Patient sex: F
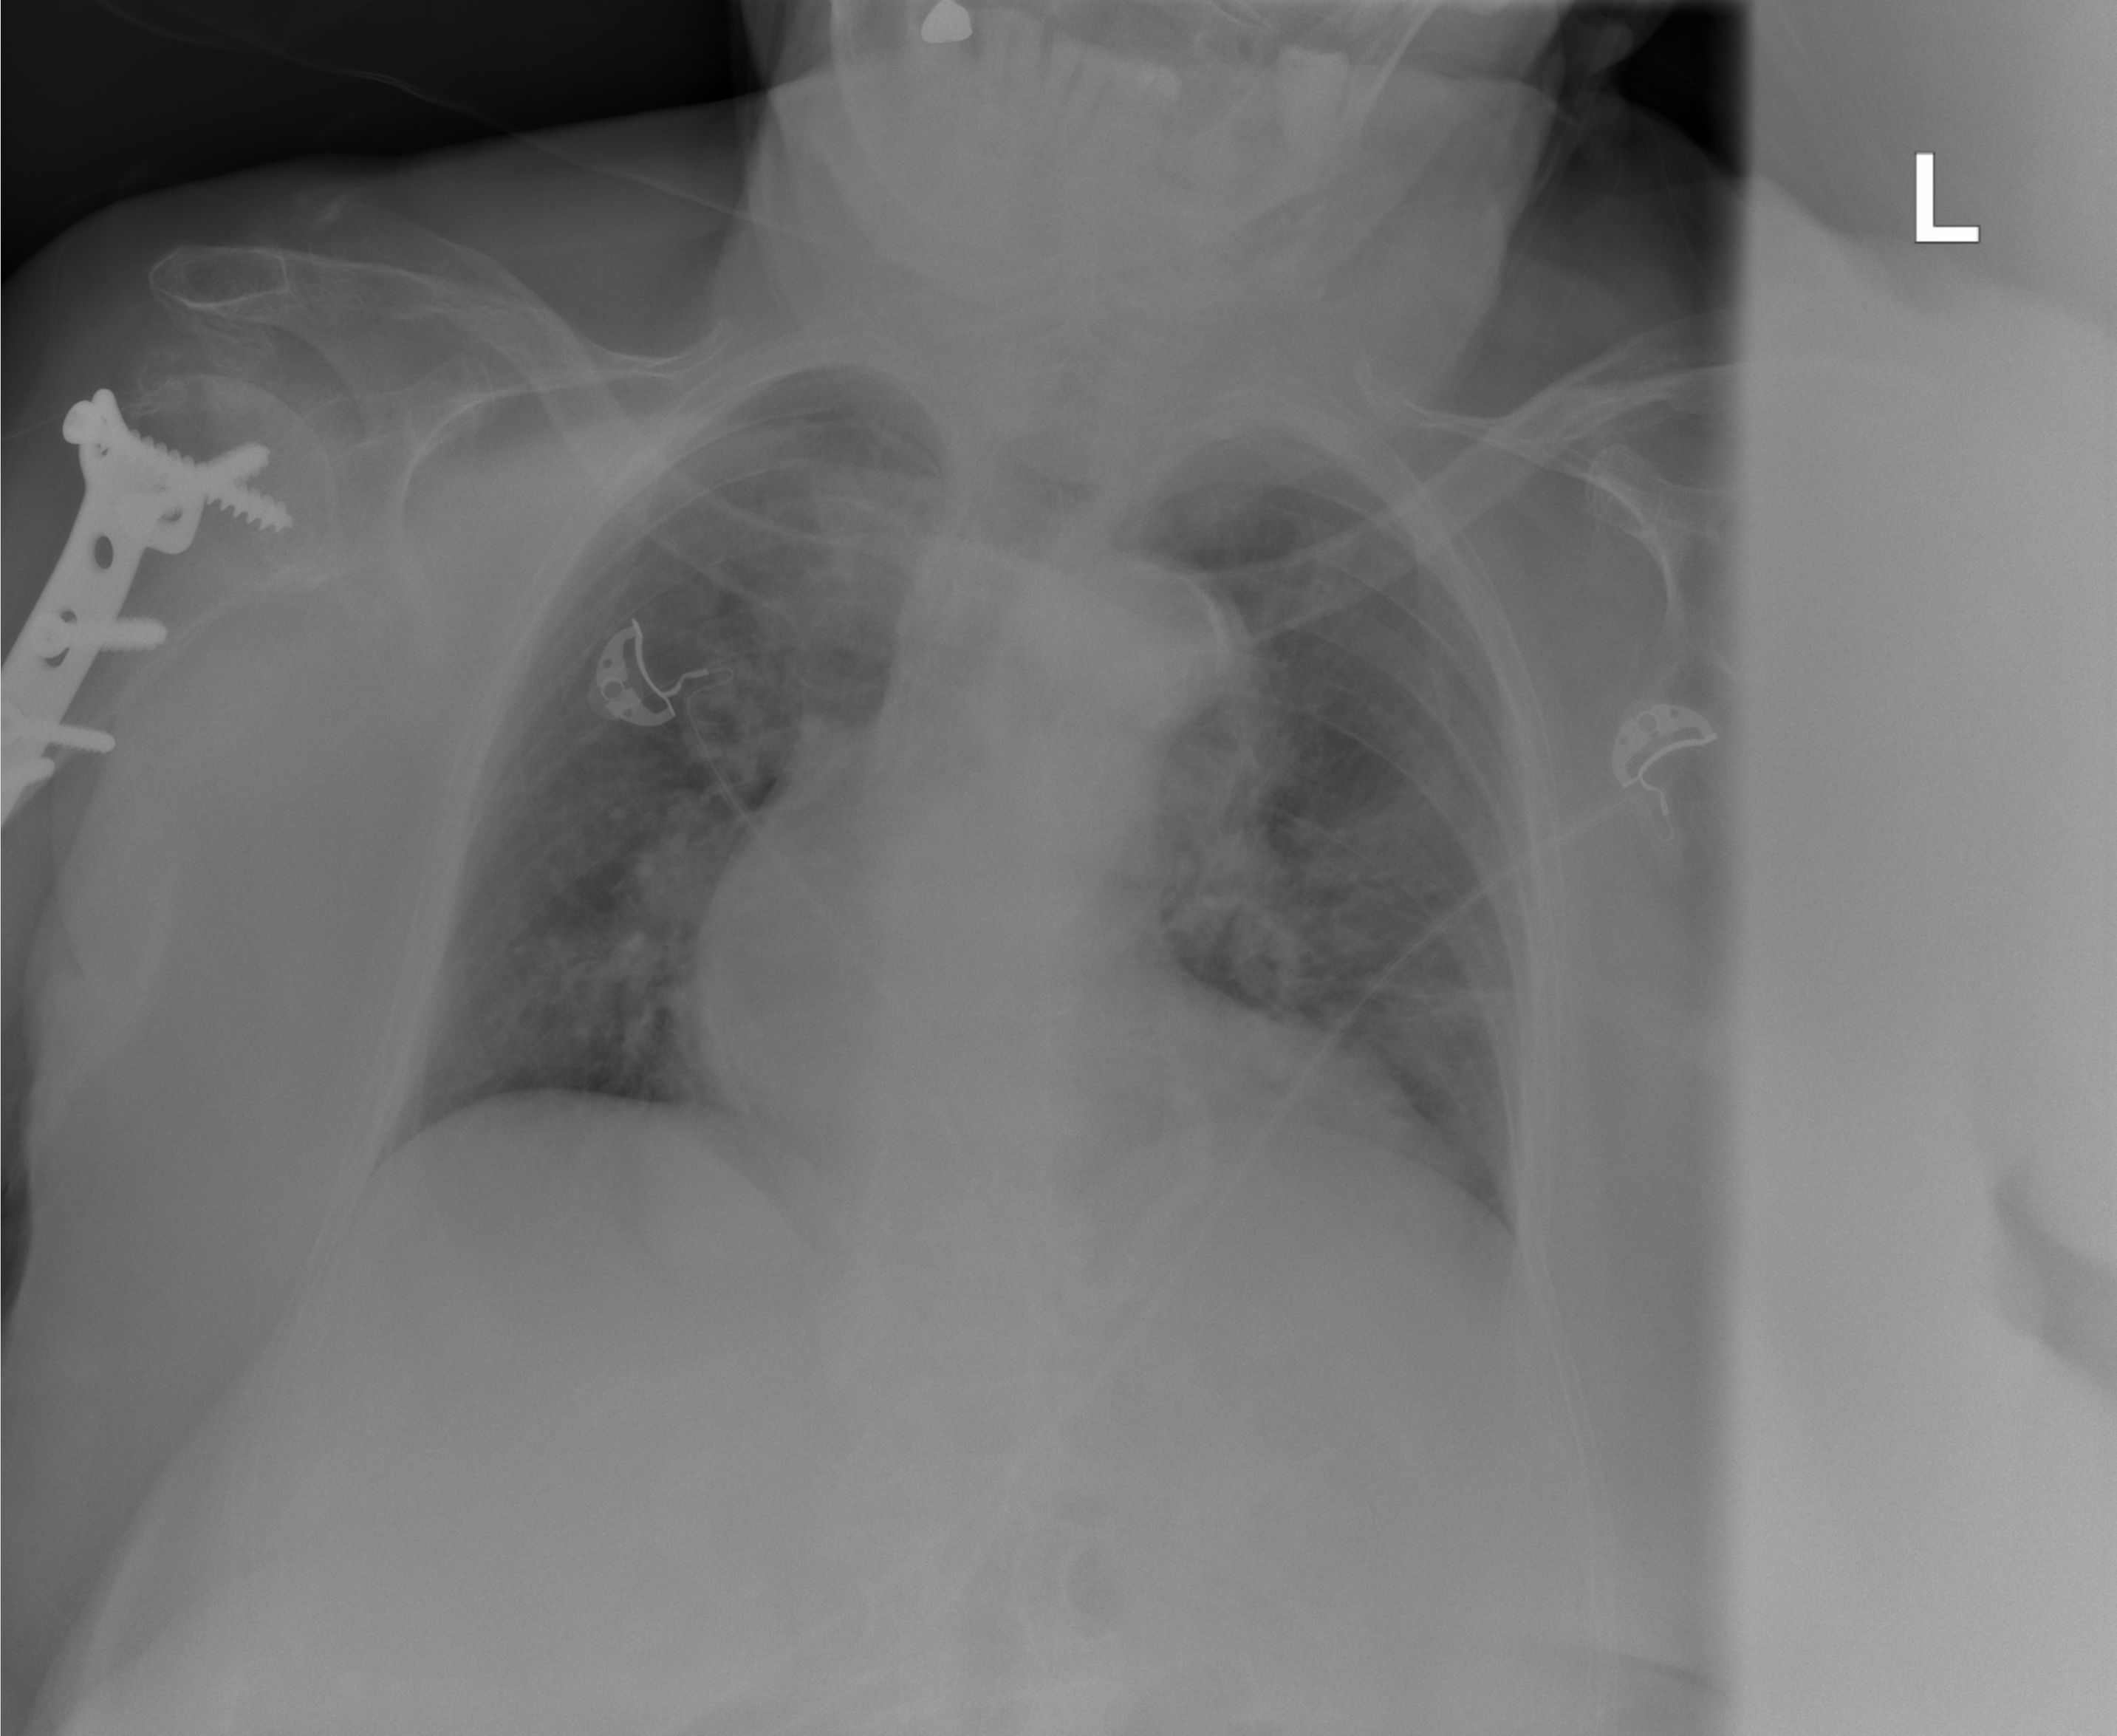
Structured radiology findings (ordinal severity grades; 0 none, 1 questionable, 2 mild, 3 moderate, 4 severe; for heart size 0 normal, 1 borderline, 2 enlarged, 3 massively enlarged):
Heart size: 2
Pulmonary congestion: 2
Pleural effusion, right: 0
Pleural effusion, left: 0
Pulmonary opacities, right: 2
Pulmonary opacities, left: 3
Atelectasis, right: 0
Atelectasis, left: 0